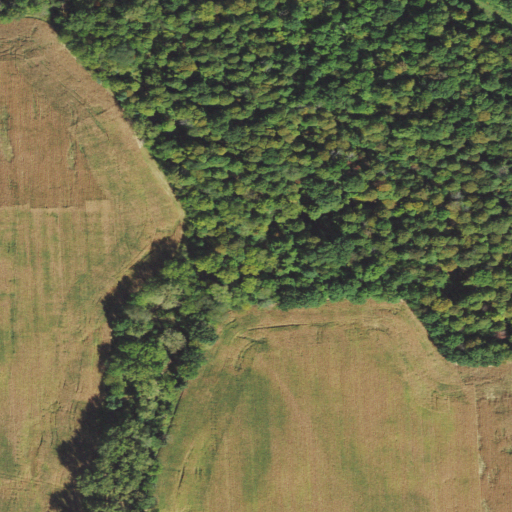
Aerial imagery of valley in Ohio named Shafers Hollow containing deciduous forest, cultivated crops, and mixed forest